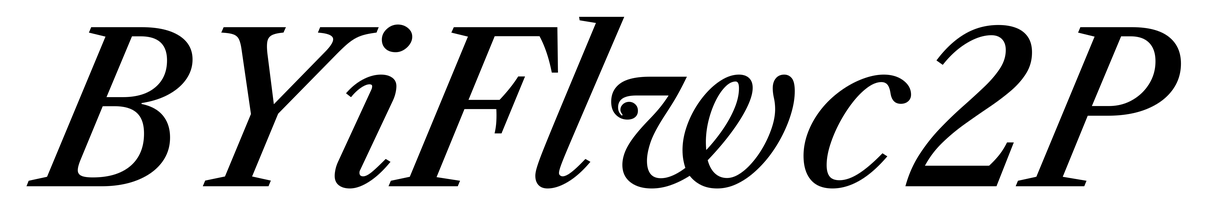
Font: LibreCaslonText-Italic_Medium_Italic